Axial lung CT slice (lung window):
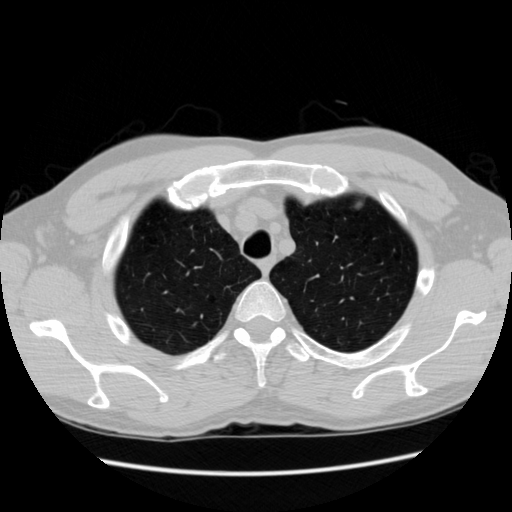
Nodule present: no